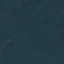
Land use / land cover: Forest